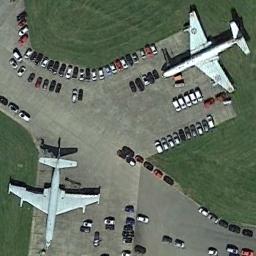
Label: airplane